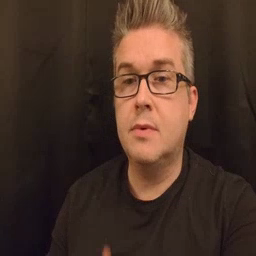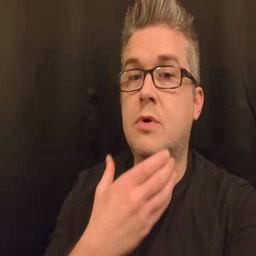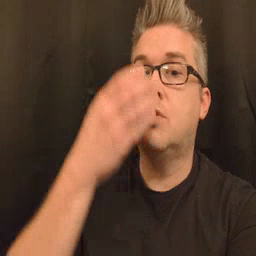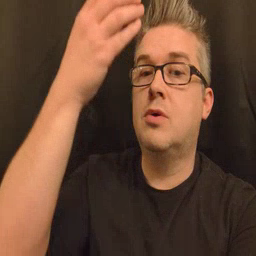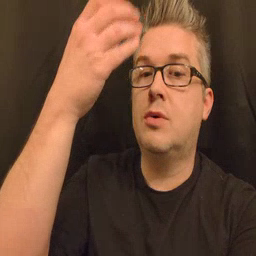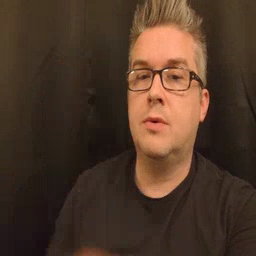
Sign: giraffe